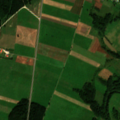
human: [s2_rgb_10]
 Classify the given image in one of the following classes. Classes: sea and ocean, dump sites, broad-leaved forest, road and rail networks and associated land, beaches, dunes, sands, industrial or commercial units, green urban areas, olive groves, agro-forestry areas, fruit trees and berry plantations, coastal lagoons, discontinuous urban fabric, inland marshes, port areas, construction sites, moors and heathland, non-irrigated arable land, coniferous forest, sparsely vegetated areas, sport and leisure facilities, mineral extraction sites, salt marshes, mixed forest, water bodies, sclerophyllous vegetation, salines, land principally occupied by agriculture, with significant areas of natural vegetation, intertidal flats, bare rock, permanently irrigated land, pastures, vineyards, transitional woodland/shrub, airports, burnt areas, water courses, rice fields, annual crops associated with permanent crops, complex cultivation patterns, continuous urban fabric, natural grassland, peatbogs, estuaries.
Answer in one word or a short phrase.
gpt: non-irrigated arable land, pastures, complex cultivation patterns, land principally occupied by agriculture, with significant areas of natural vegetation, coniferous forest